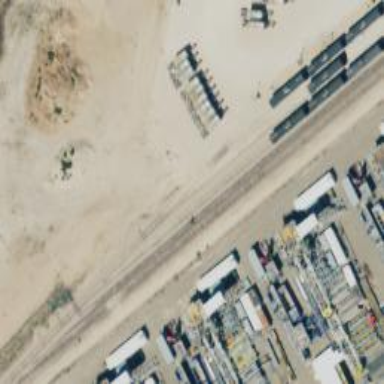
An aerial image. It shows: Railway yard.